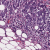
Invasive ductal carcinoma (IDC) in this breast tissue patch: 1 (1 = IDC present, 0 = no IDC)